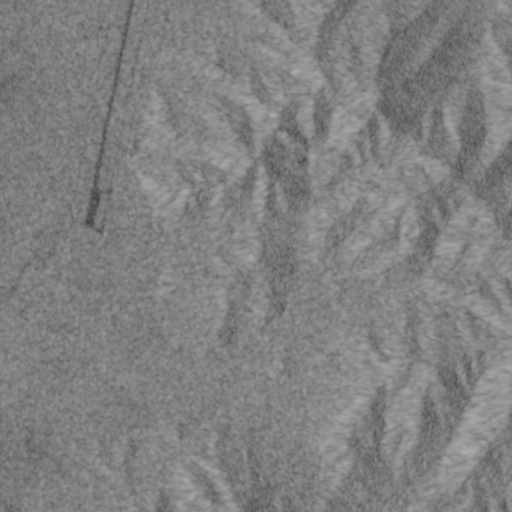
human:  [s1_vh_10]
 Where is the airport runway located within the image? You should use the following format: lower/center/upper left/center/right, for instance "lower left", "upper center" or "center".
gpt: The airport runway is located in the upper left of the image.
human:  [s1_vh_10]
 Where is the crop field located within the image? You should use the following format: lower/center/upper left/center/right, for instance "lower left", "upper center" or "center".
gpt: The crop field is located in the left of the image.
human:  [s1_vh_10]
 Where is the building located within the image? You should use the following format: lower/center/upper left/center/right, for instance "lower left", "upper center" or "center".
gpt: There is no building in the image.

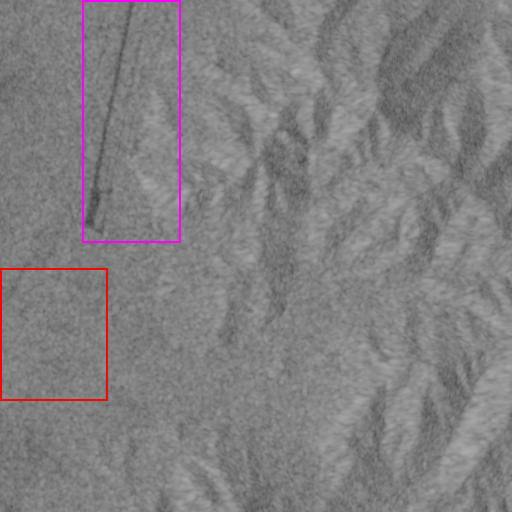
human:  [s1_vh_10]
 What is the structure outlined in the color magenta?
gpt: The structure outlined in magenta is an airport.
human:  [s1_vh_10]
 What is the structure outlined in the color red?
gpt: The structure outlined in red is a crop field.
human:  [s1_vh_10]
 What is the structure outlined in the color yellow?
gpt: There is no yellow outline.